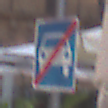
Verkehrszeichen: EndeKraftfahrstrasse
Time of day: MorningAfternoon
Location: Outdoor (Urban)
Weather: PartlyCloudy
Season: NotSpecified
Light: Natural